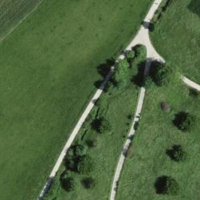
EUNIS habitat code: 25
Species observed at this site:
Filipendula ulmaria